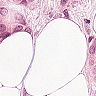
Metastatic tissue present: yes